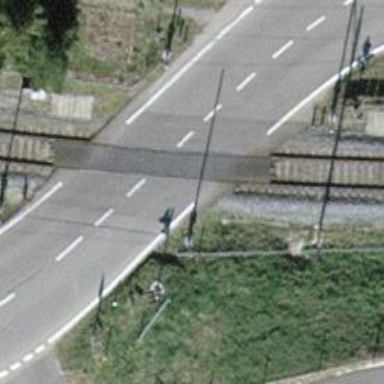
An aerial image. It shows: Full barrier level crossing on railway.